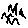
Label: bird